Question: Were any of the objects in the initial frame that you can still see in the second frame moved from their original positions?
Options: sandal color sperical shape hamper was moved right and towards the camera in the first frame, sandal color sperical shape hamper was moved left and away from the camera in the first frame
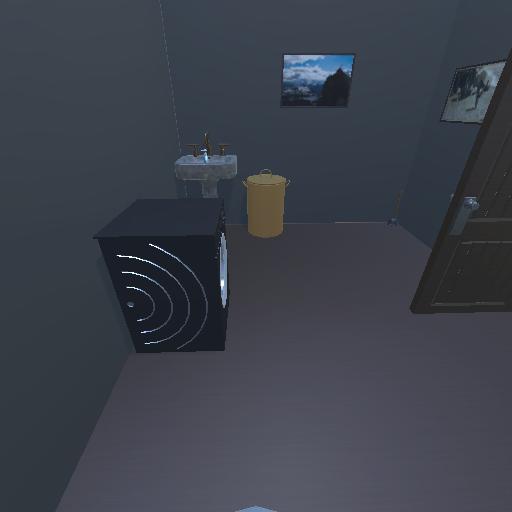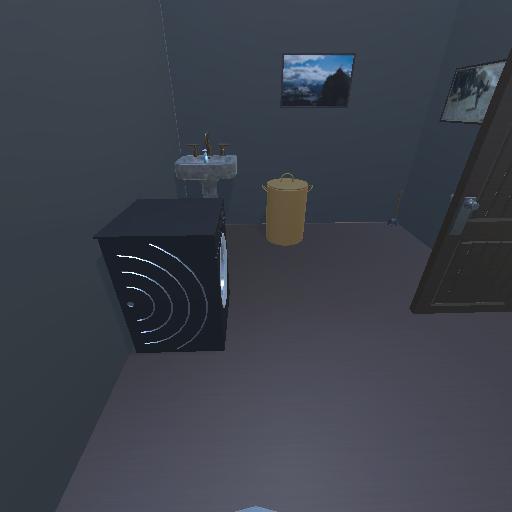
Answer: sandal color sperical shape hamper was moved right and towards the camera in the first frame